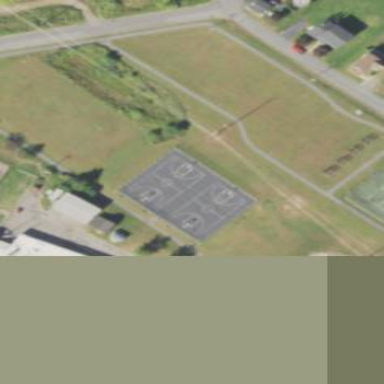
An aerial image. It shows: Basketball court in the leisure land pitch.